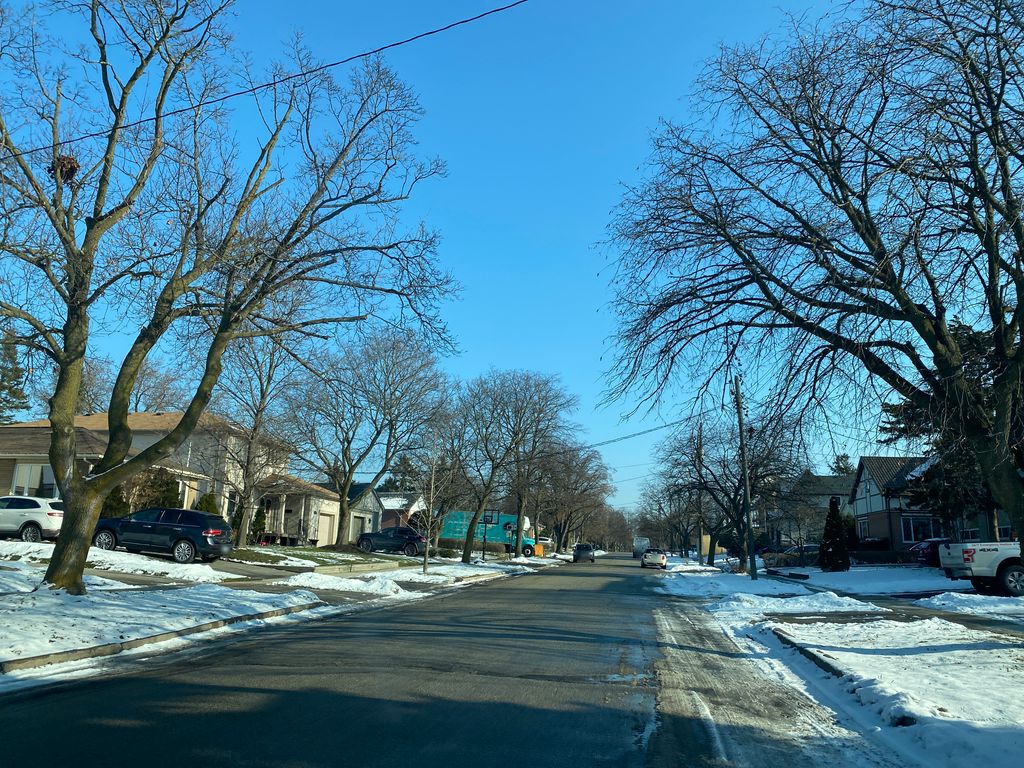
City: toronto